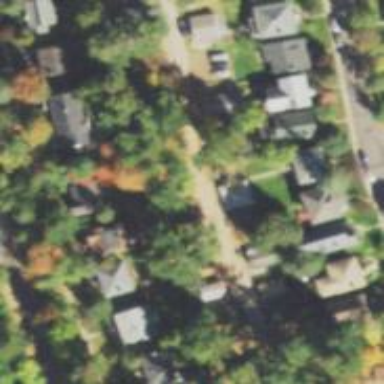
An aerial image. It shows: Alleyway designated as service road.